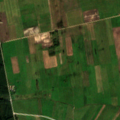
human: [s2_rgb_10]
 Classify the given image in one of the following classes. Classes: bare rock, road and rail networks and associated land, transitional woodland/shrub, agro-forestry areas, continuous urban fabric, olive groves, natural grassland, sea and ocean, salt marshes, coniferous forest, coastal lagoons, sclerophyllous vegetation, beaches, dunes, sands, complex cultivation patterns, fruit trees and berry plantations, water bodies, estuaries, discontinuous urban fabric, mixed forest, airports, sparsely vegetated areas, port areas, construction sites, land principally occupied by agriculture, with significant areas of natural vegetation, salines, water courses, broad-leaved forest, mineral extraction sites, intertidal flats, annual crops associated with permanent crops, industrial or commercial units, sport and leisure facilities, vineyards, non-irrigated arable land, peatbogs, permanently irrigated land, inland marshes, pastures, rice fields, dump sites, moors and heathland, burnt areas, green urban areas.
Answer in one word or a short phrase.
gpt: non-irrigated arable land, complex cultivation patterns, transitional woodland/shrub